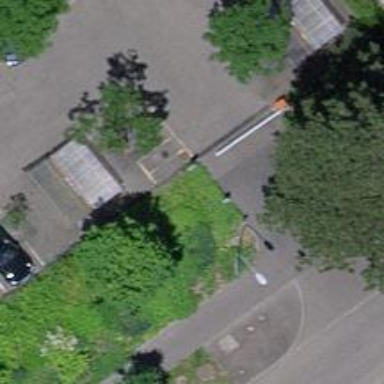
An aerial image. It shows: Lift gate barrier.